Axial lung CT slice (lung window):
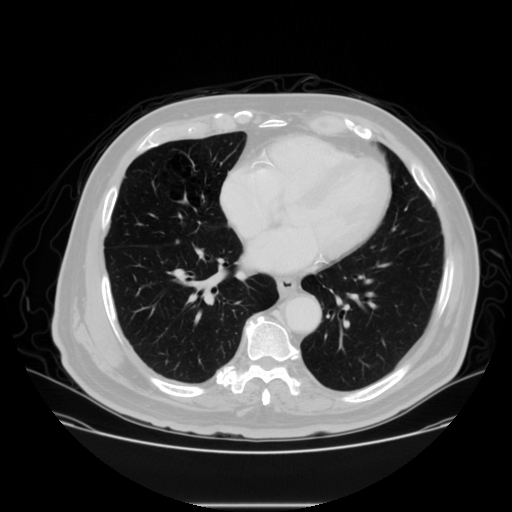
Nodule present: no